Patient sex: M
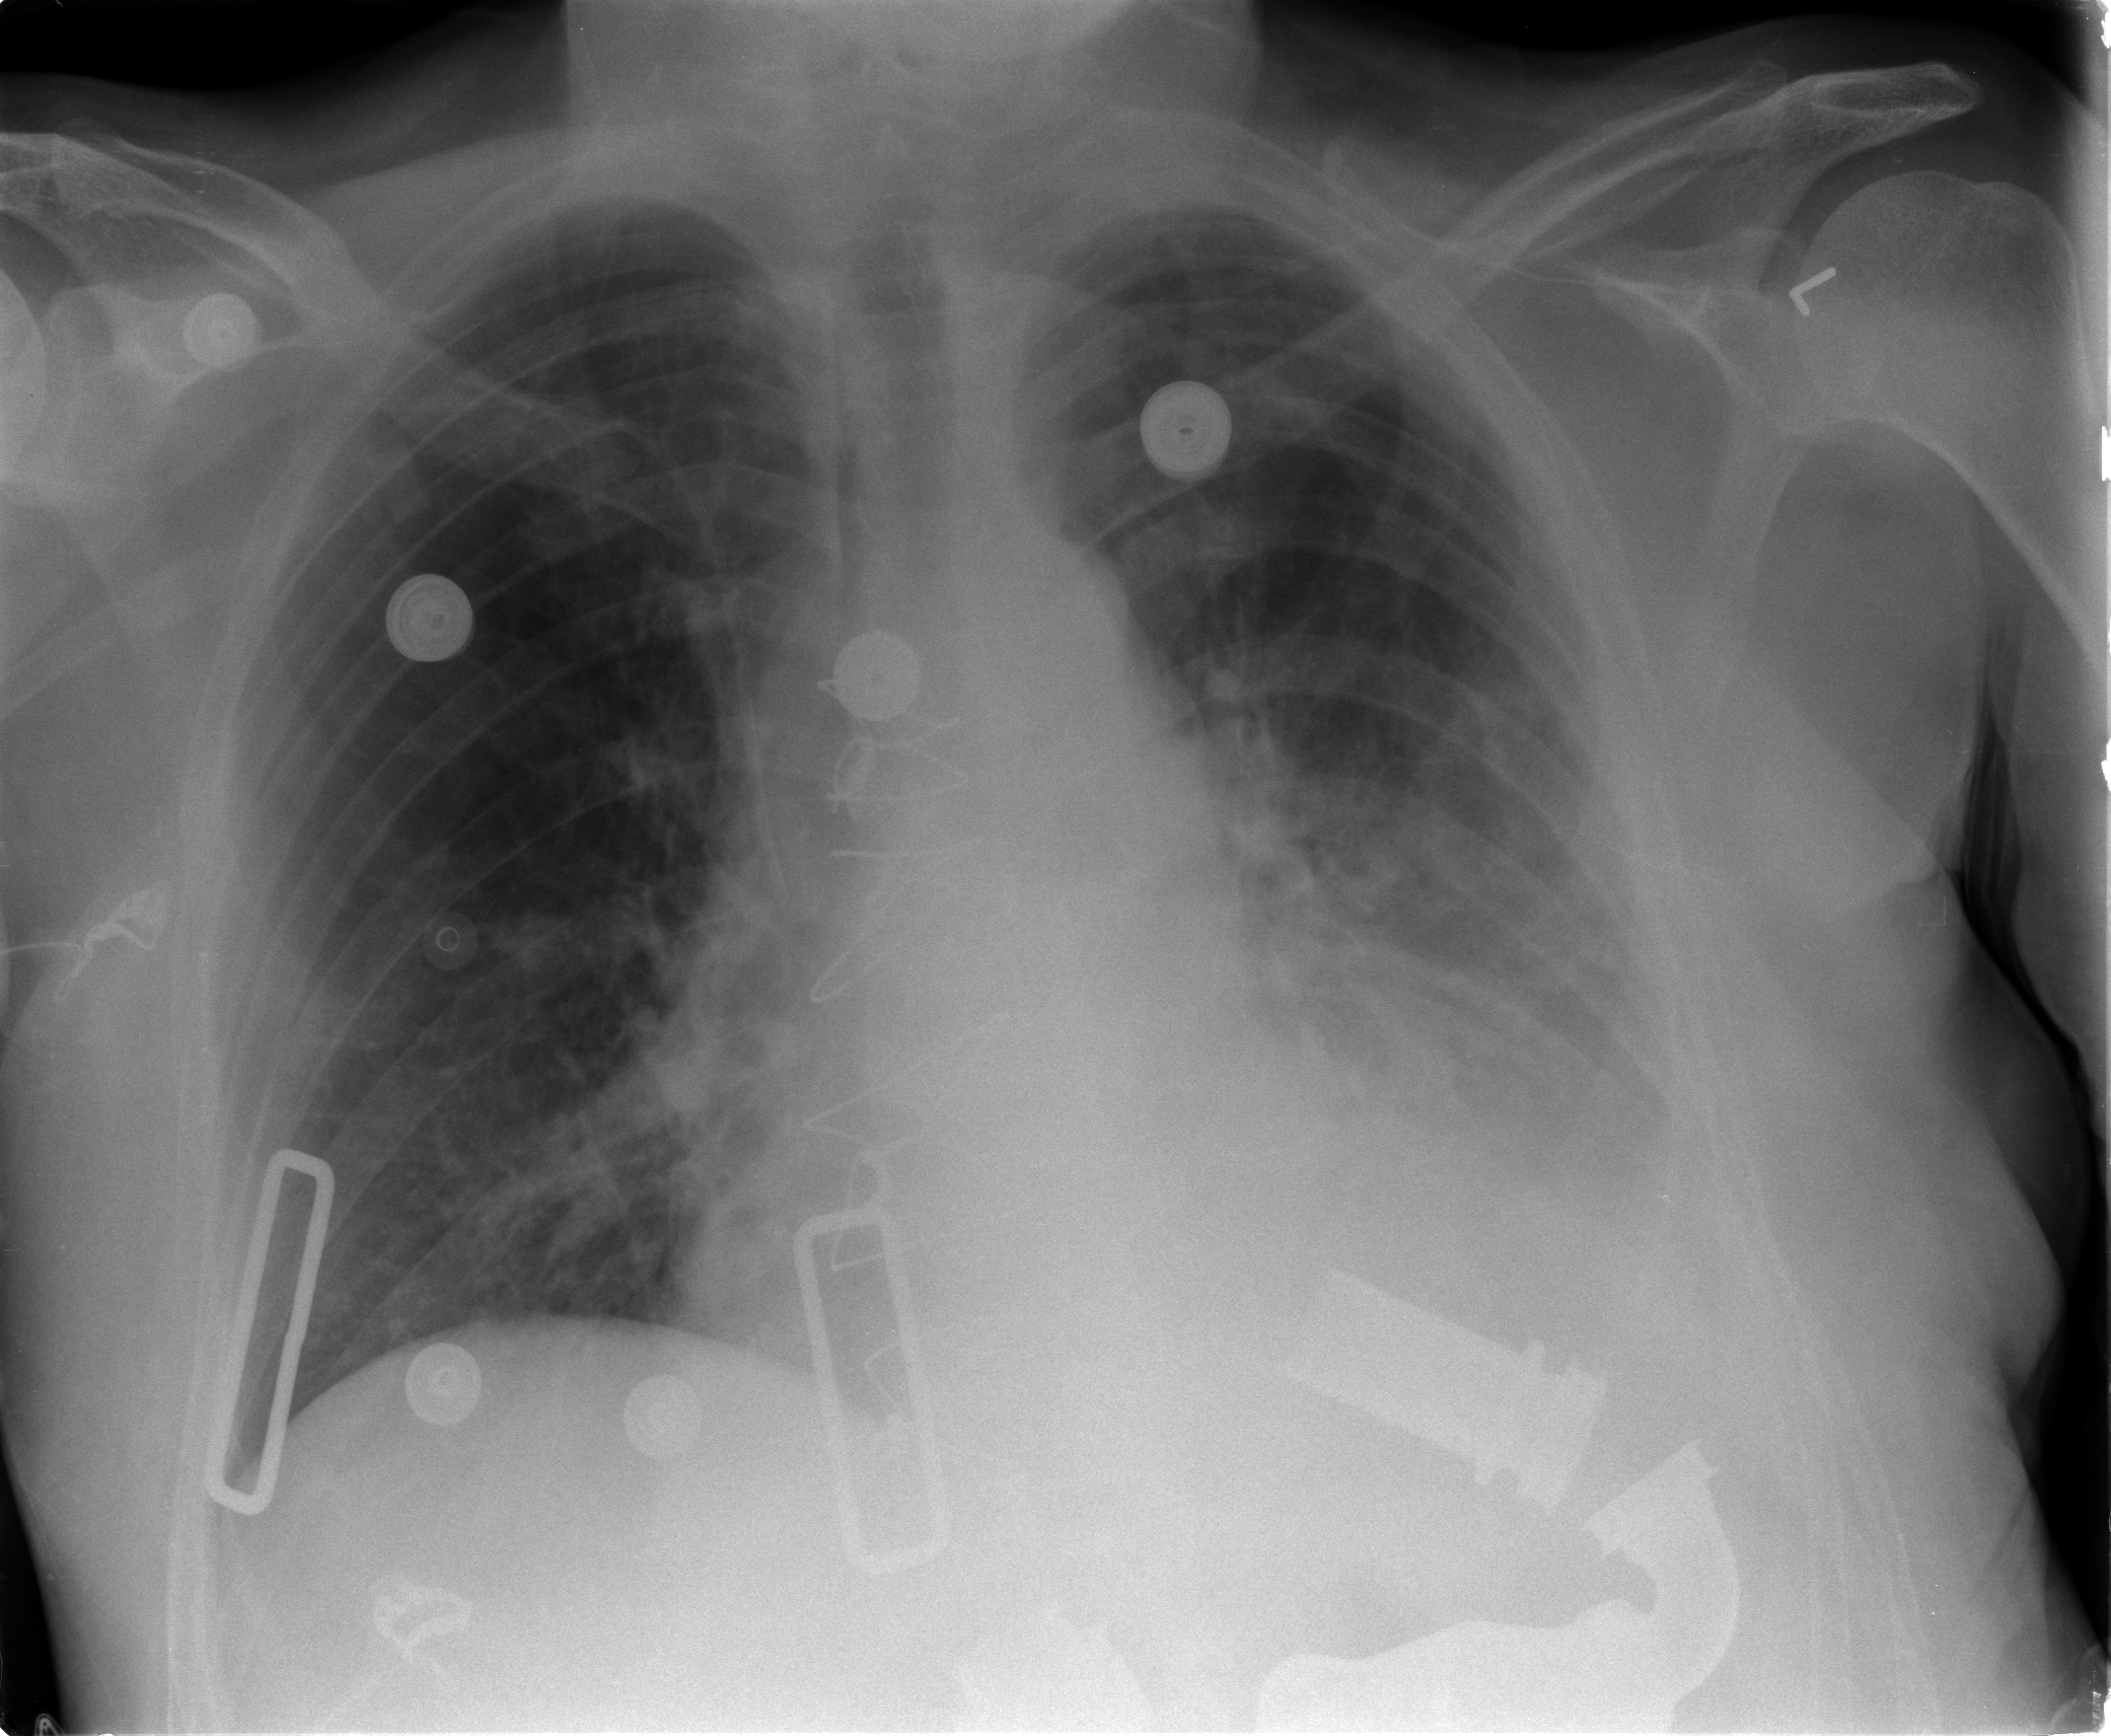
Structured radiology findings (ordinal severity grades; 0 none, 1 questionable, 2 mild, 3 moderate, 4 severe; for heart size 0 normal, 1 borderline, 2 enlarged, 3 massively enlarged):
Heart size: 2
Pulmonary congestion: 2
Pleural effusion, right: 0
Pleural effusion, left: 3
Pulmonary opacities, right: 0
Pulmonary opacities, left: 0
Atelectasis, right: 2
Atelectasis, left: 3